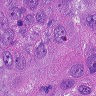
Metastatic tissue present: yes